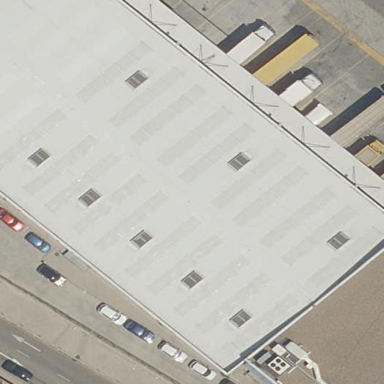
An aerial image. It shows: Industrial building.